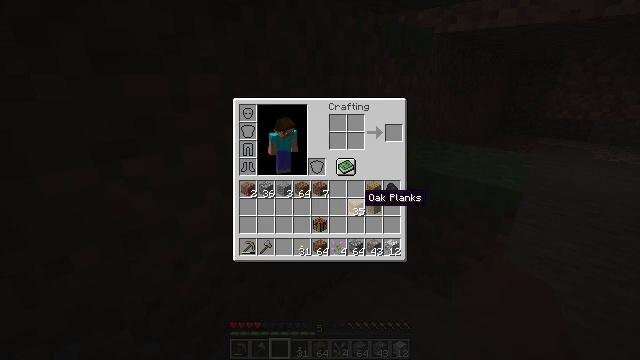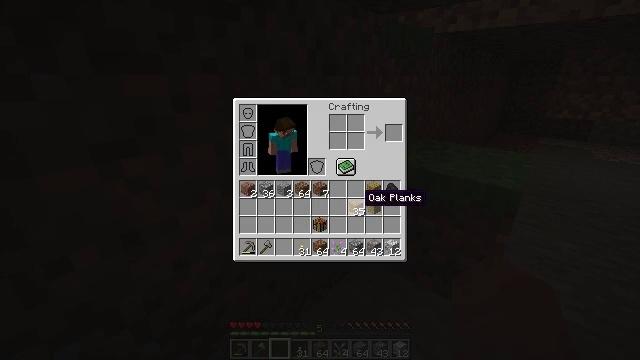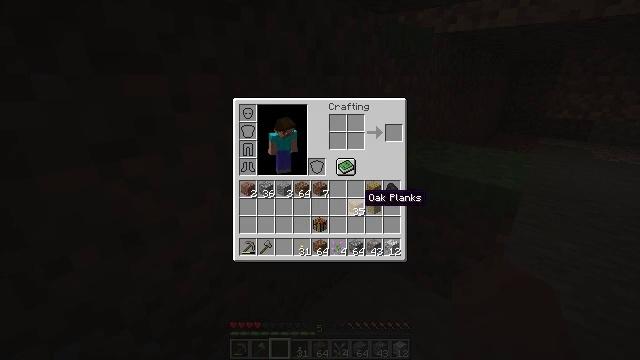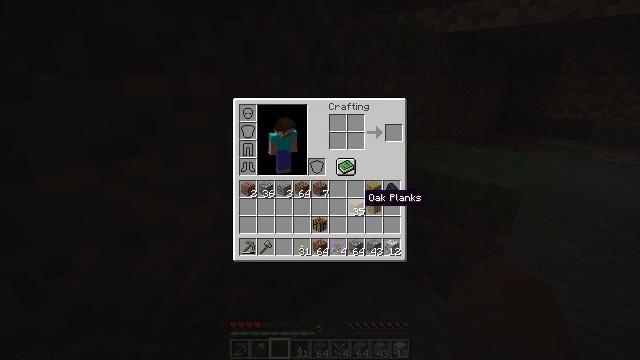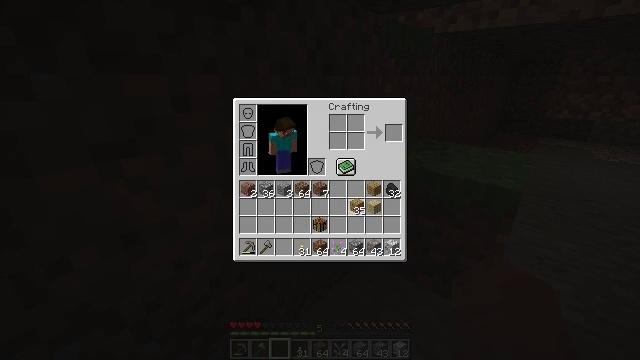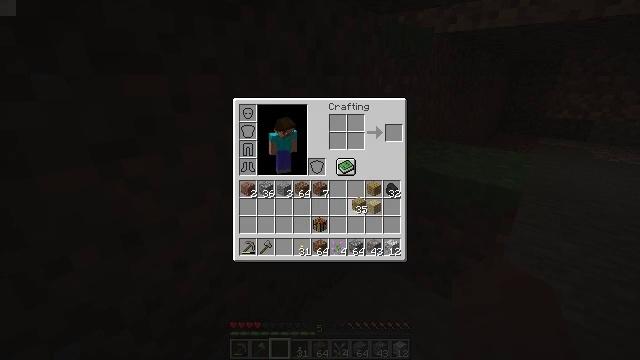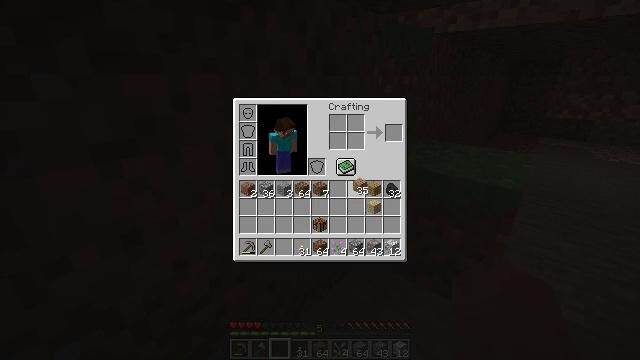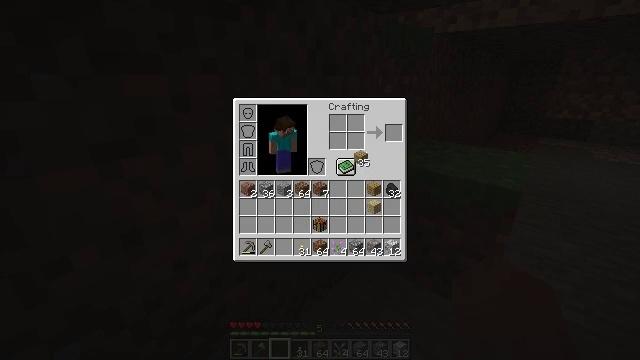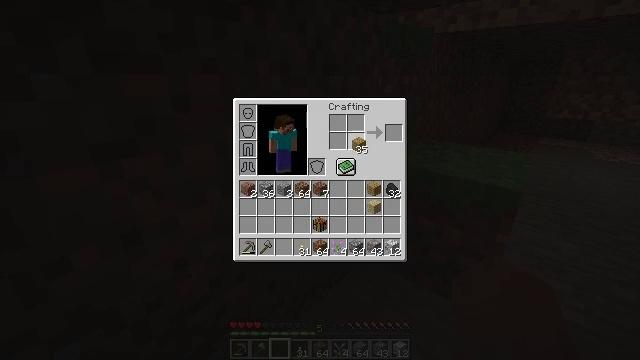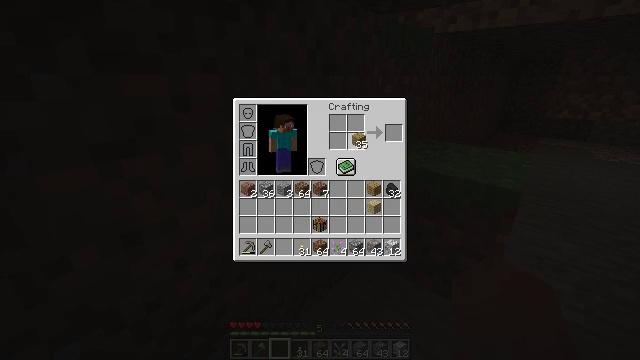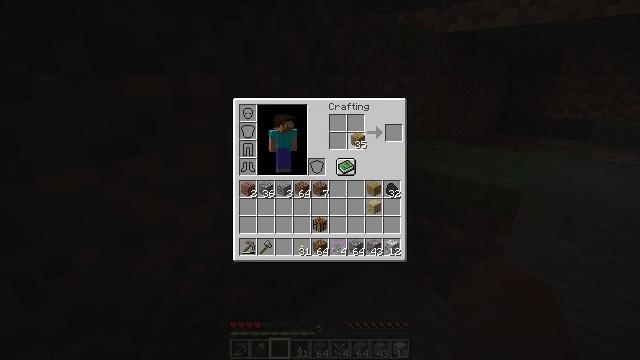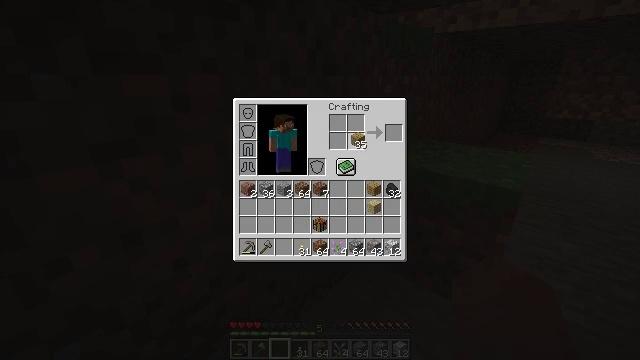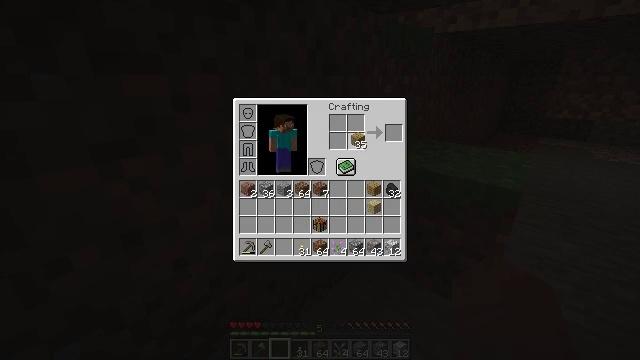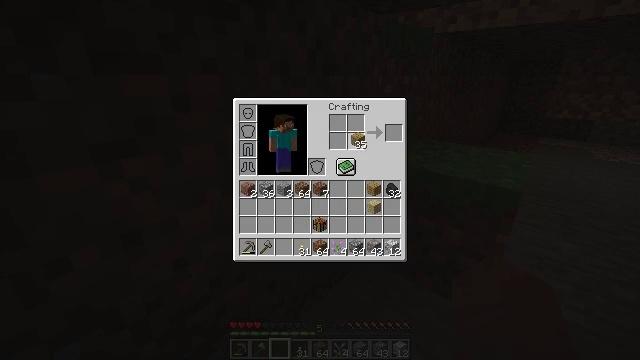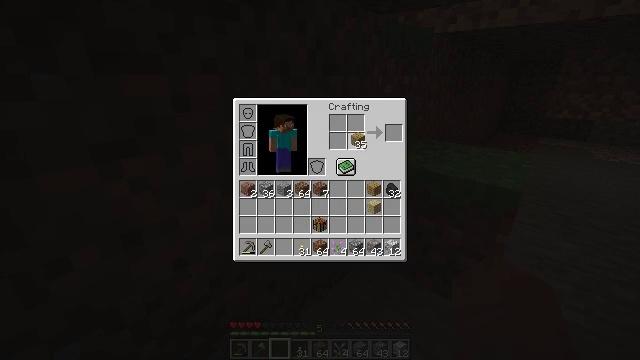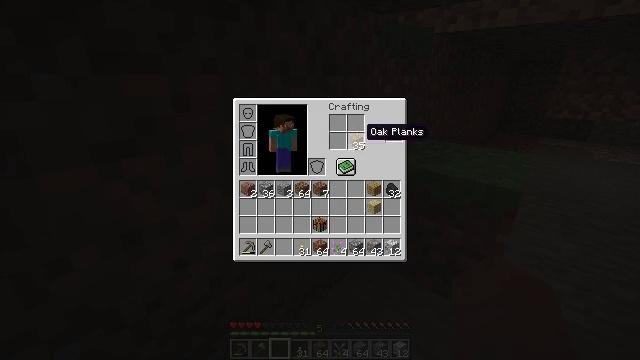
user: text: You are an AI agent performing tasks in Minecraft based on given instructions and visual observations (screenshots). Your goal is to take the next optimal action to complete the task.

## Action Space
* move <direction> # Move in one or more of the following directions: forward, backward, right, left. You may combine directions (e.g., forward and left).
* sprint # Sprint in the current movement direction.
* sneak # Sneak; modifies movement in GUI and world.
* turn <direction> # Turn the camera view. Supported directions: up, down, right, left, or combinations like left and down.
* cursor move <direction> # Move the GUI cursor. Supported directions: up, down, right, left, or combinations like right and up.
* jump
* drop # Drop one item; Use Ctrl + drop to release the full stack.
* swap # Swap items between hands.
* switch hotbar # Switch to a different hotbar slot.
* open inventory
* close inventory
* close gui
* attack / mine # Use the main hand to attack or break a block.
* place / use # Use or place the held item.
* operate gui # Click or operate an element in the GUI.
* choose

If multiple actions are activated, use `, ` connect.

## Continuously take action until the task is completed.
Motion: motion action
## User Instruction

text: Turn an oak plank into an oak button.
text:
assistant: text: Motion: no_op
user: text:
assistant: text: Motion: no_op
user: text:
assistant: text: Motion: no_op
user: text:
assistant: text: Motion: operate gui
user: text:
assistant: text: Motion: operate gui
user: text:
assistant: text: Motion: cursor move up
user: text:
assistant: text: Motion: cursor move up
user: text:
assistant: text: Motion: cursor move up
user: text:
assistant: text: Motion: no_op
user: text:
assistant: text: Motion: no_op
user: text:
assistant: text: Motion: no_op
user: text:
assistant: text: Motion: operate gui
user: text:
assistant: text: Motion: operate gui
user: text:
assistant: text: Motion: operate gui
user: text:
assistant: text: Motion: no_op
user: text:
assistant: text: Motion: cursor move right
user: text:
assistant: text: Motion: cursor move right
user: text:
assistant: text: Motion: no_op
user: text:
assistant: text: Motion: no_op
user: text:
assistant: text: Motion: no_op
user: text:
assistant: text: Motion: operate gui
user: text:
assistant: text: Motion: operate gui
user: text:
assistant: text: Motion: operate gui
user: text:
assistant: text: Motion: no_op
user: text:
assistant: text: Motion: no_op
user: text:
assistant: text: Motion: operate gui
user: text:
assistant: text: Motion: operate gui
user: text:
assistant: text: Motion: operate gui
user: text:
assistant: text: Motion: no_op
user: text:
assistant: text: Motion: operate gui